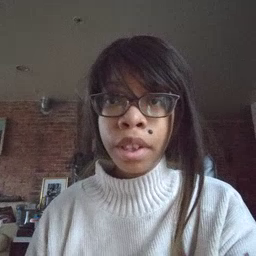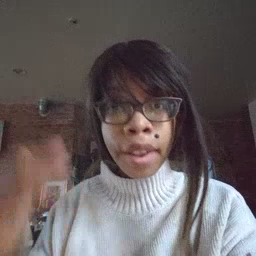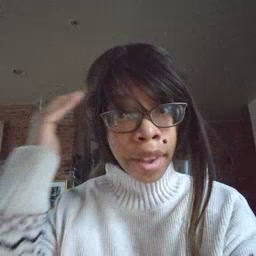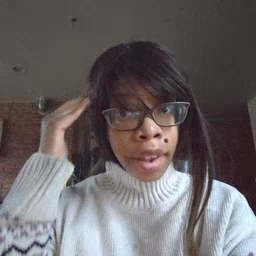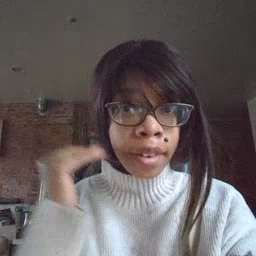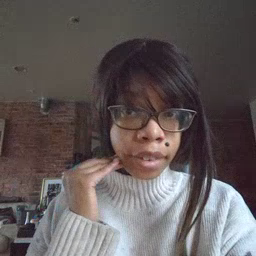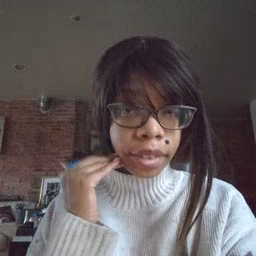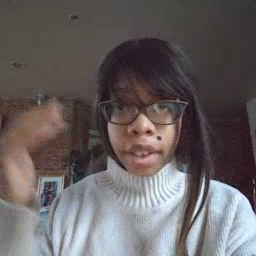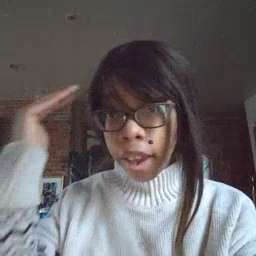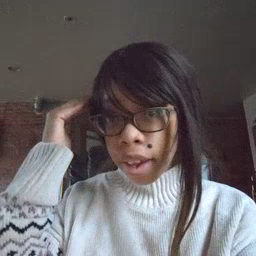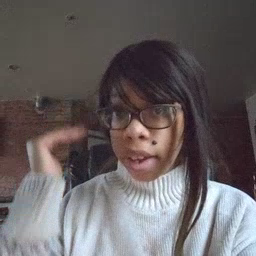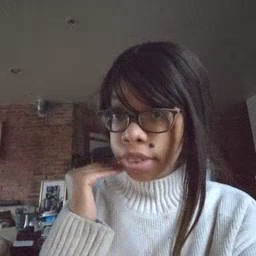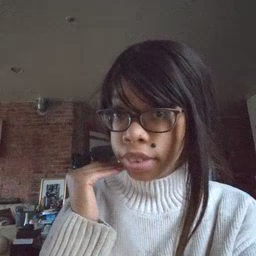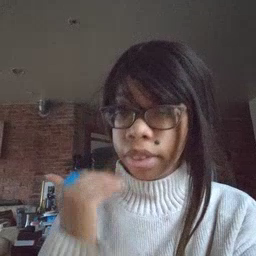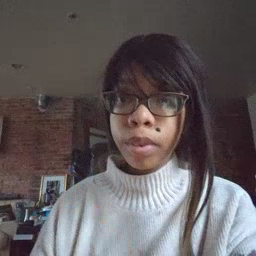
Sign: head